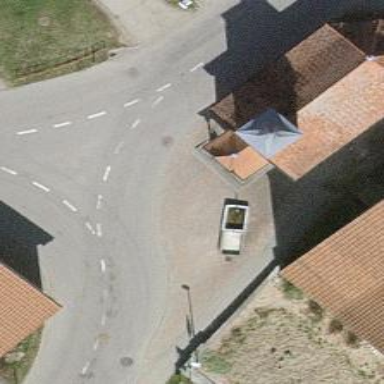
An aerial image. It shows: Bus stop with platform for public transport.